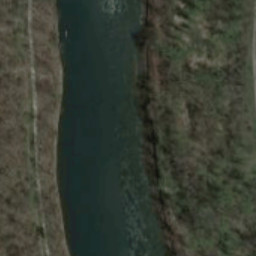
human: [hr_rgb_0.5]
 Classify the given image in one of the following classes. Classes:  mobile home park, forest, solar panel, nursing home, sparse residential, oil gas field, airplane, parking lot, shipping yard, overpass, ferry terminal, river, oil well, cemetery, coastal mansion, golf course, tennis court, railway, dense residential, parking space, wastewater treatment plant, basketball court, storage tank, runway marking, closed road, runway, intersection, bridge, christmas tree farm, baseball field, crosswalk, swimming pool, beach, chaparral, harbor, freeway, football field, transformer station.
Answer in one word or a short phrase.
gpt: river